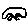
Label: car